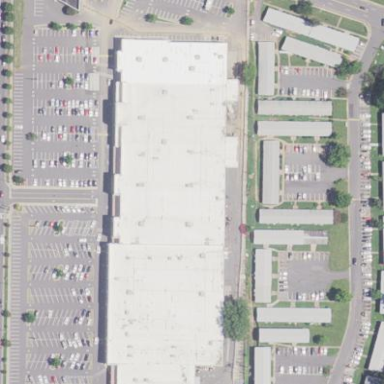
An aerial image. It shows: Retail building.